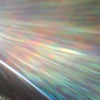
Label: sunburn